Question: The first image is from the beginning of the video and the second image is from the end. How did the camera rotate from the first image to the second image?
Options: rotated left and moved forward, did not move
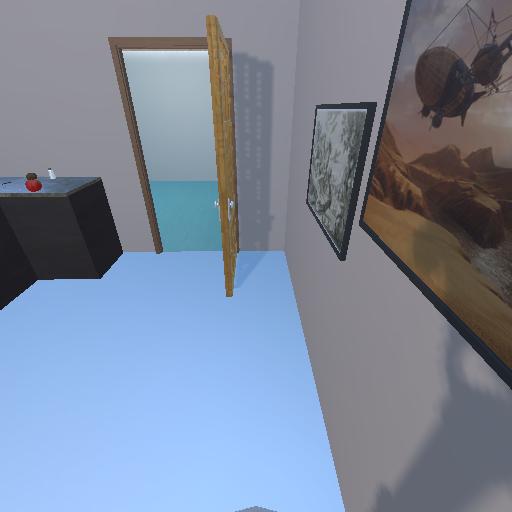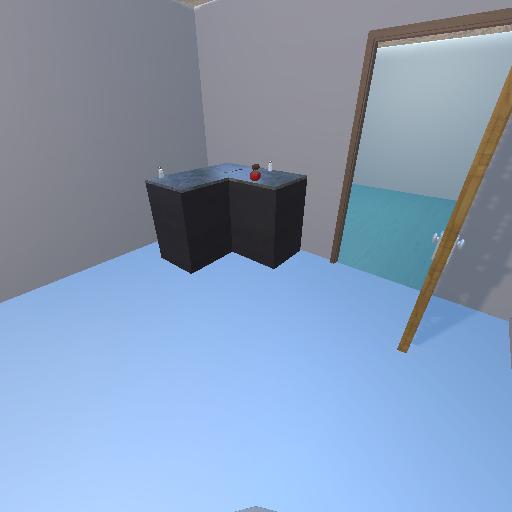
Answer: rotated left and moved forward